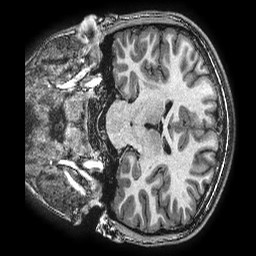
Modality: T1w
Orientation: coronal
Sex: male
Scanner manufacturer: ge
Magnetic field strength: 3 T
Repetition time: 0.0077 s
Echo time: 0.003436 s